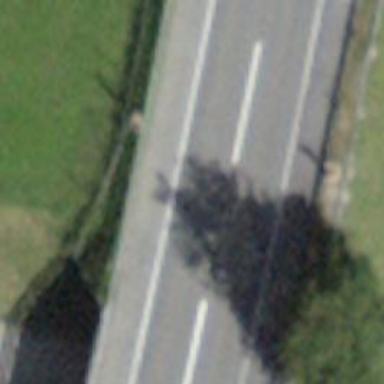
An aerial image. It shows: Motorway bridge with asphalt surface.